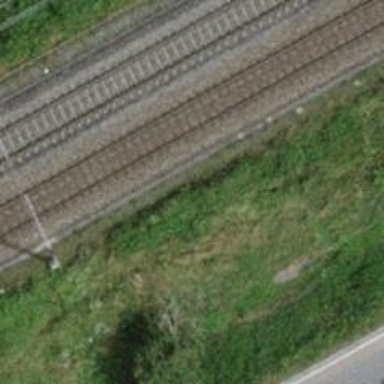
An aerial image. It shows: Halt on the railway.